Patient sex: M
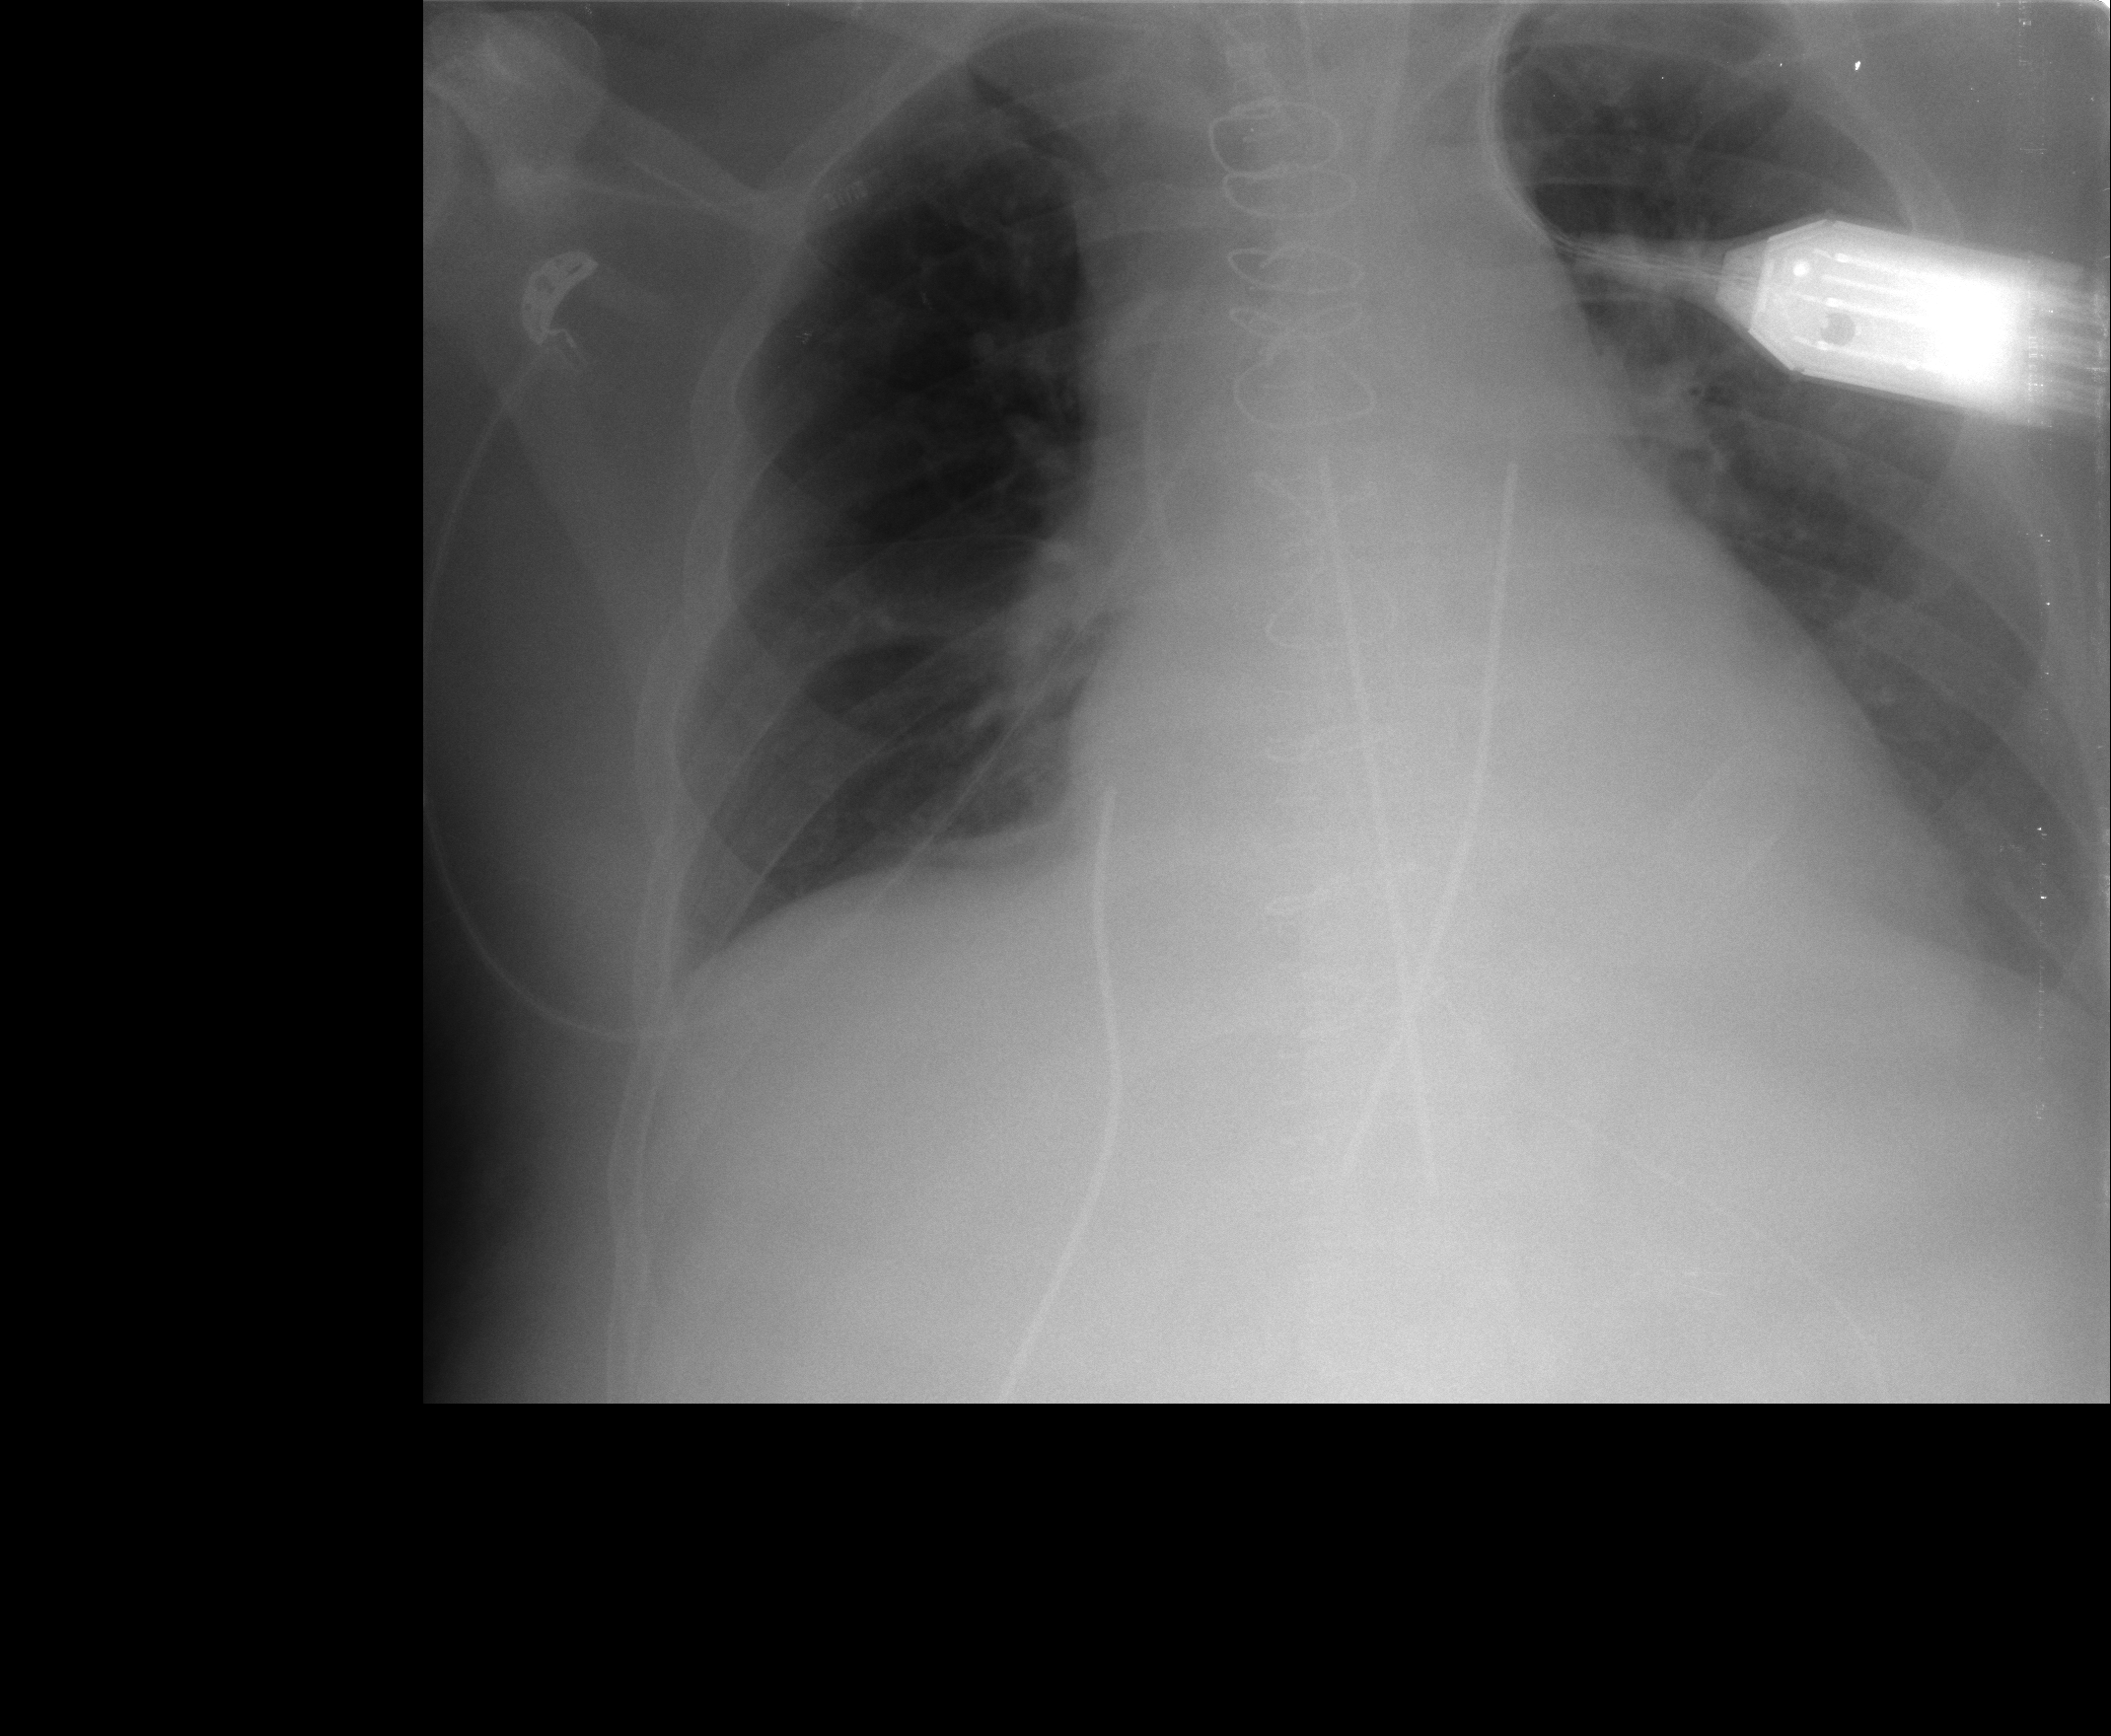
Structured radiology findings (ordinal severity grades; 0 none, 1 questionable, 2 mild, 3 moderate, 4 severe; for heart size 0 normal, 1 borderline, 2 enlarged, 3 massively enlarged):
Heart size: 0
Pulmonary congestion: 2
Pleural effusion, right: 0
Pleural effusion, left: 0
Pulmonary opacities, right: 2
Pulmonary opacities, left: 2
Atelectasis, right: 2
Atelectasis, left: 2